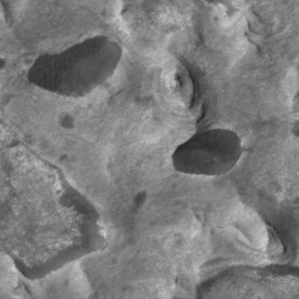
Label: non_frost